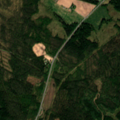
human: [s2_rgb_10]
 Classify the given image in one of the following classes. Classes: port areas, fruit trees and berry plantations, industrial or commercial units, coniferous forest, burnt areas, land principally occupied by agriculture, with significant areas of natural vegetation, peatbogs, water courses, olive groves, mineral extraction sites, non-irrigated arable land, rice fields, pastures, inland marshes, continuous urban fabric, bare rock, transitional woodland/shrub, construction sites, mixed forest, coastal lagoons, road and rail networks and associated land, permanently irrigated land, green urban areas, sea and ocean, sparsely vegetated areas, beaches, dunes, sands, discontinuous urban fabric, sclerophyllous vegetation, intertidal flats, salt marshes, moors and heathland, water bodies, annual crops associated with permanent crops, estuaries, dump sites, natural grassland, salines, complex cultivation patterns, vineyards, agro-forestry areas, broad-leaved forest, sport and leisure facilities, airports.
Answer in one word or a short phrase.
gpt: non-irrigated arable land, coniferous forest, mixed forest, transitional woodland/shrub